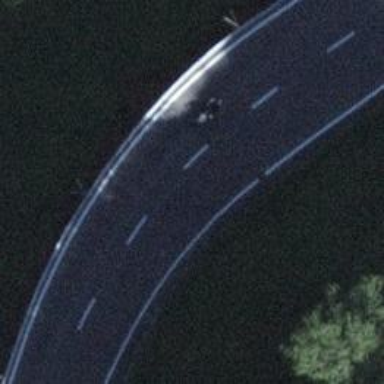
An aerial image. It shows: Secondary road with asphalt surface.